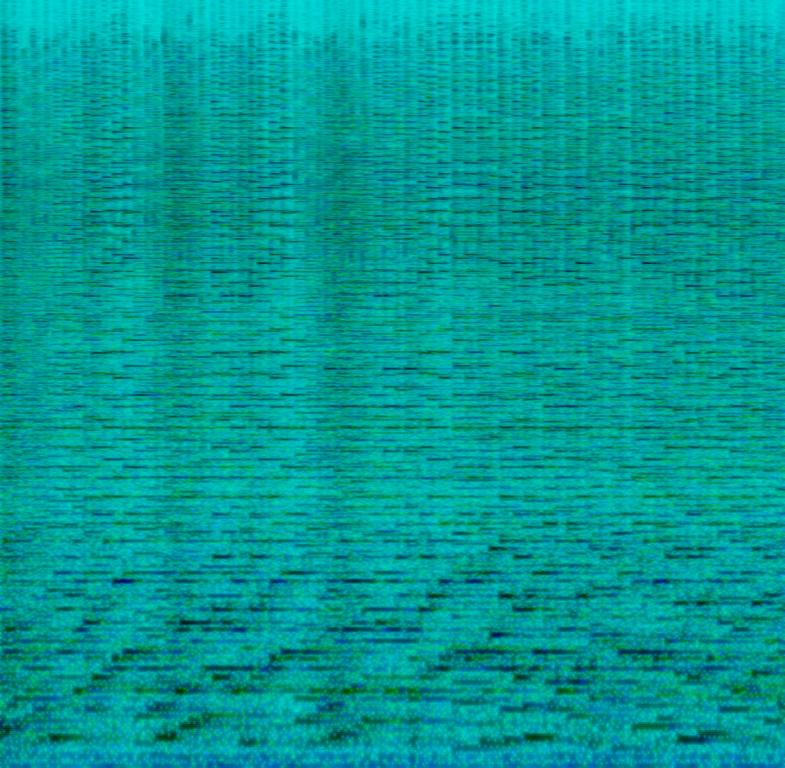
This audio contains someone playing a complex and fast classical piece of music on a clavicembalo. This song may be playing live at a concert.